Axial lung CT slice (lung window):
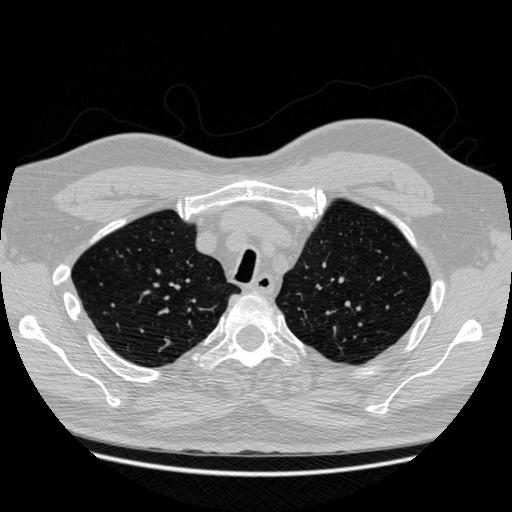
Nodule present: no